Question: Anyone know what is the name (if exist) of the control used for display the properties?

Apparently it is some modified list object but i wish to know if exist a control that do it.
Thanks.
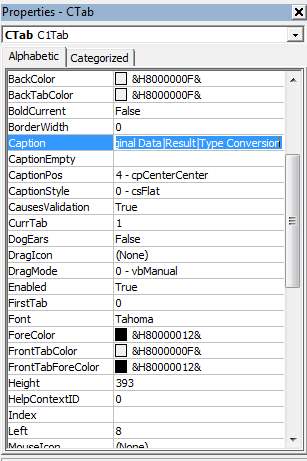
Answer: There are many commercial ones like this:
<URL>